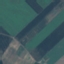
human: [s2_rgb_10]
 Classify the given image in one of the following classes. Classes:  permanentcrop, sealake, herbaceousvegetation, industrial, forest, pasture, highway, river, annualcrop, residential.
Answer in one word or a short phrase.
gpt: AnnualCrop